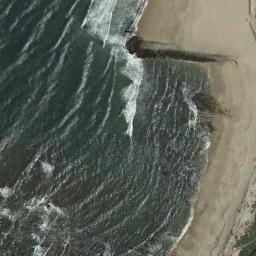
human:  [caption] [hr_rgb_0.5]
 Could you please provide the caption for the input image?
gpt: There are blue sea water and waves landing on the beach .

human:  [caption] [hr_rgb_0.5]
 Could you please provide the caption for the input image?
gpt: The beach was tranquillity .

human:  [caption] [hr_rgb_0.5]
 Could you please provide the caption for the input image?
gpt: The beach with khaki sand and the color of the seawater is dark green .

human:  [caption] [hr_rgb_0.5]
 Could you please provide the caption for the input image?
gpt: Waves of light blue water wash the beach .

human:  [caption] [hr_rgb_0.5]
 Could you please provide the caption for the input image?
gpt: There are water marks on the beach .